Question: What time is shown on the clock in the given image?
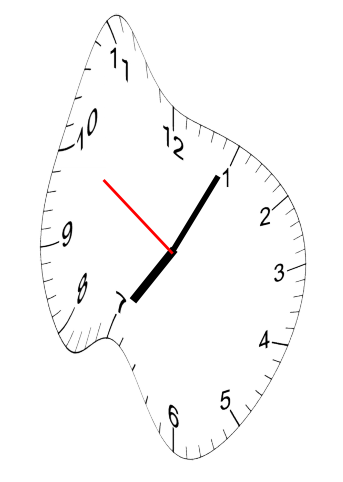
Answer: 07:04:50